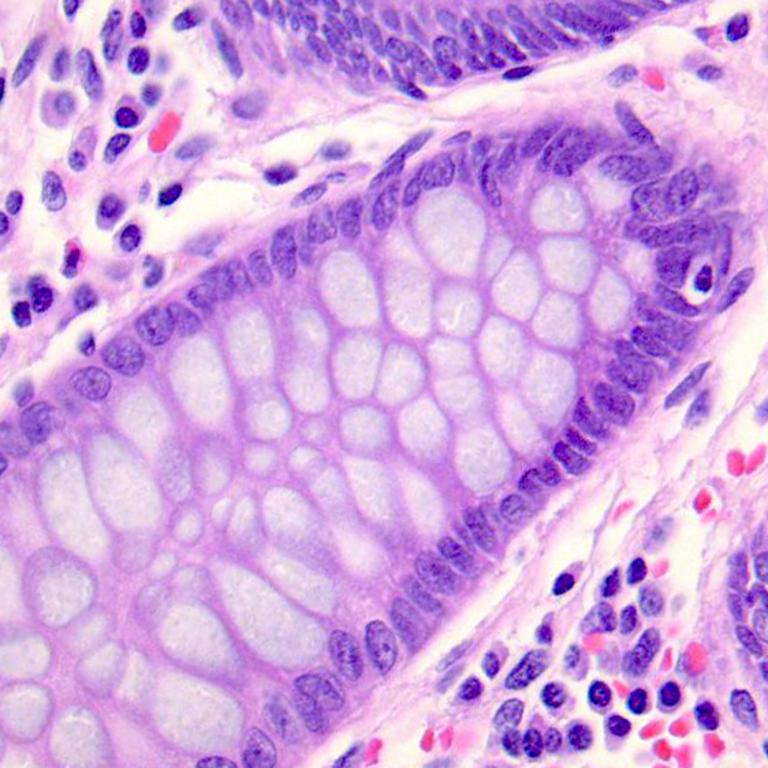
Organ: colon
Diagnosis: benign